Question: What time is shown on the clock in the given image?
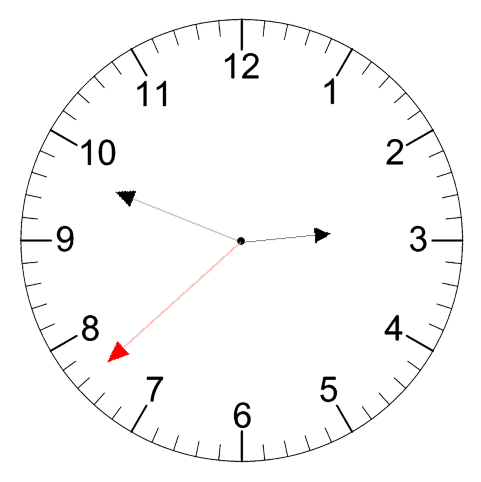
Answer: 02:48:38